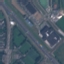
Land use / land cover class: Highway